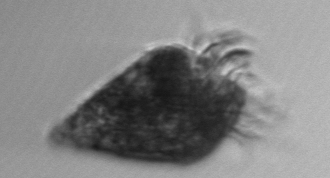
Label: Strombidium_wulffi